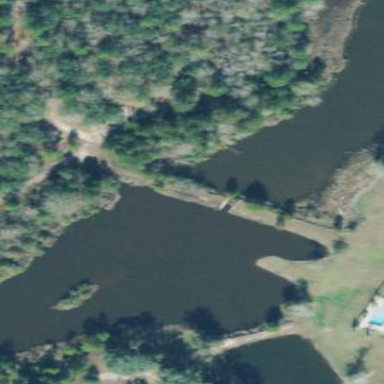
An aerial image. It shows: Pond with natural water.